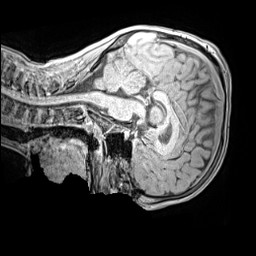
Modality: MP2RAGE
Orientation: sagittal
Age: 12
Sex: male
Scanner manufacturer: siemens
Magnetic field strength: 3 T
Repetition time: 4 s
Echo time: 0.00299 s